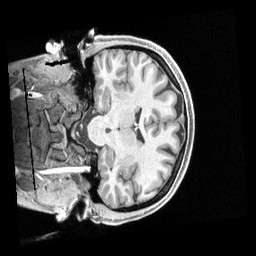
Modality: T1w
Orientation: coronal
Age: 20
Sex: female
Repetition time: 2.4 s
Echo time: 0.00222 s